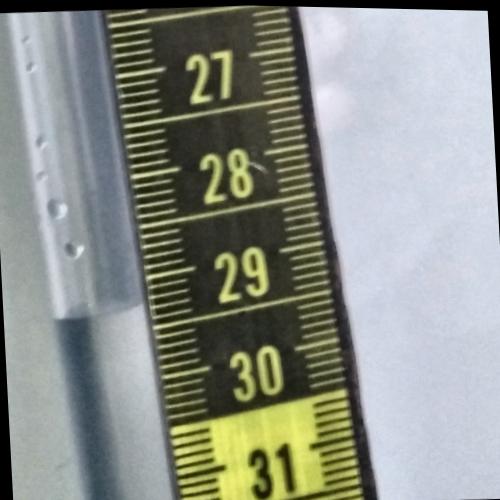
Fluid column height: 29.3 cm